Chest X-ray:
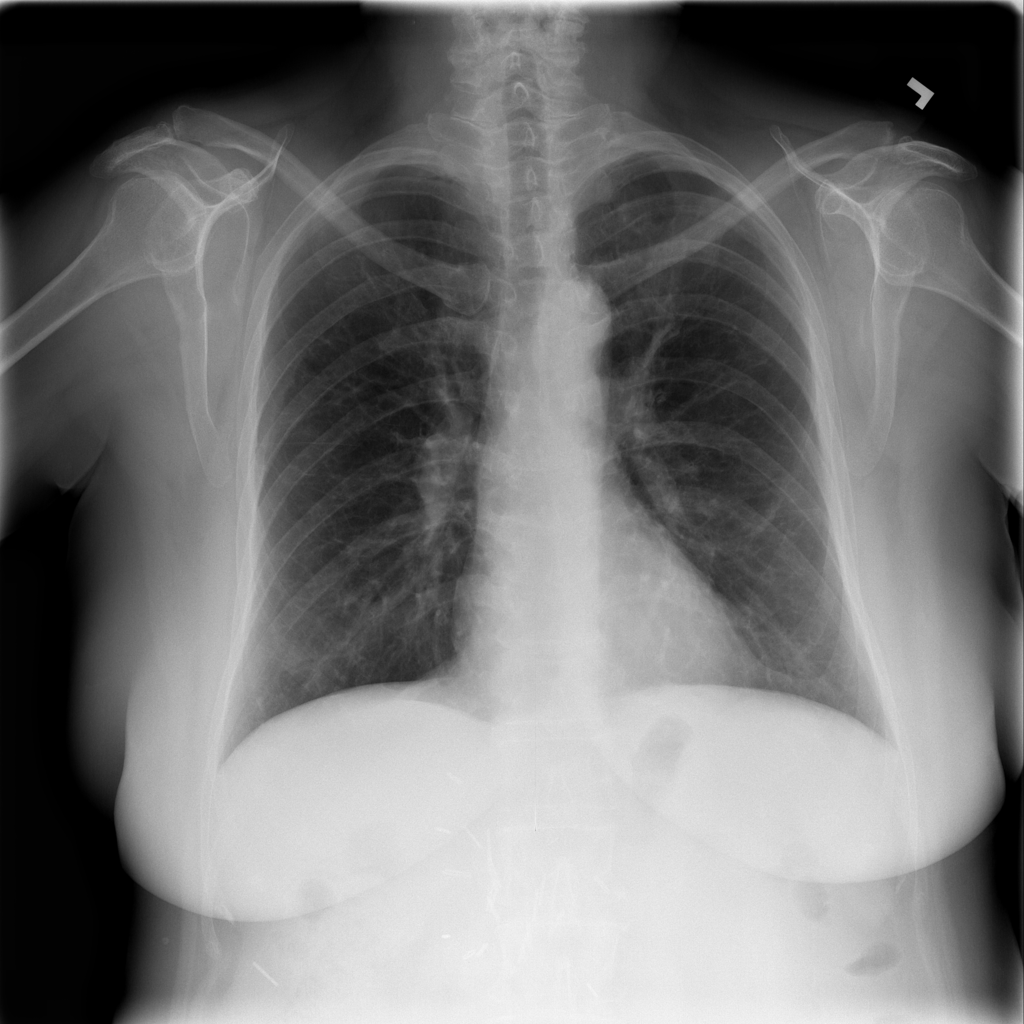
Findings: Fibrosis
No abnormal finding: no